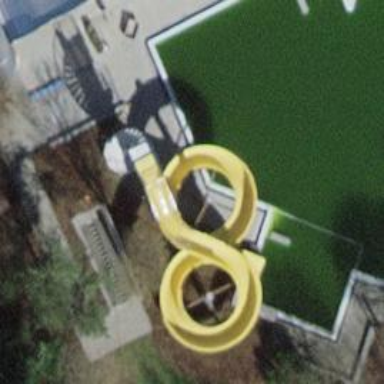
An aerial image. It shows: Water slide attraction.